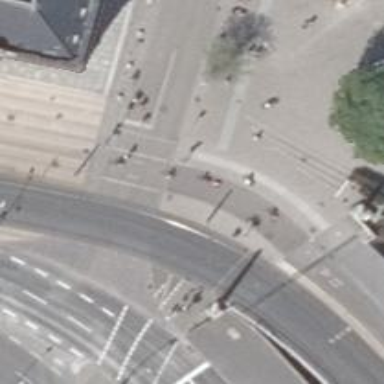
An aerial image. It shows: Asphalt path suitable for both cyclists and pedestrians.